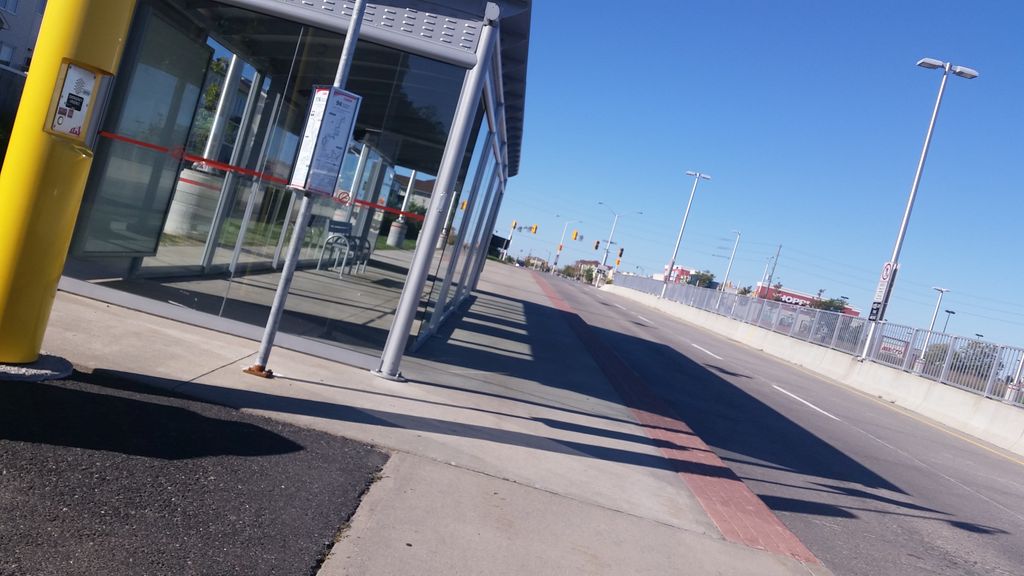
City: ottawa-gatineau